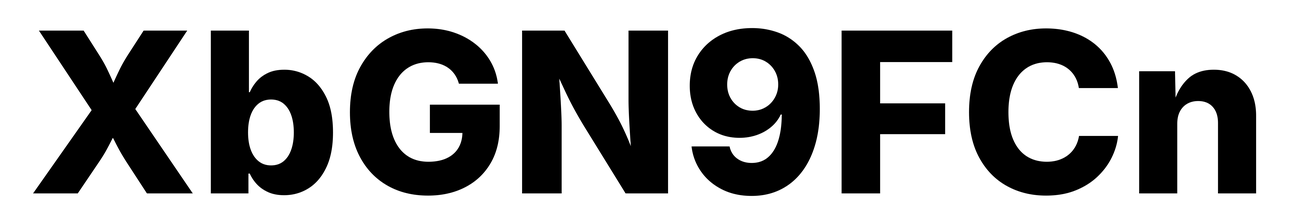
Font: Inter_ExtraBold